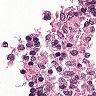
Metastatic tissue present: no